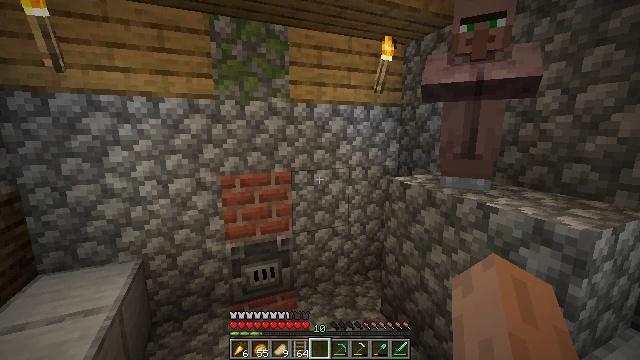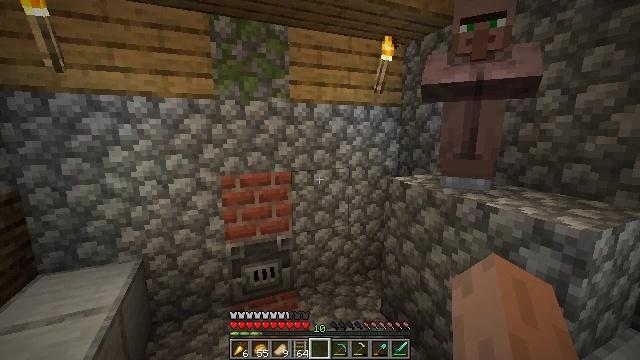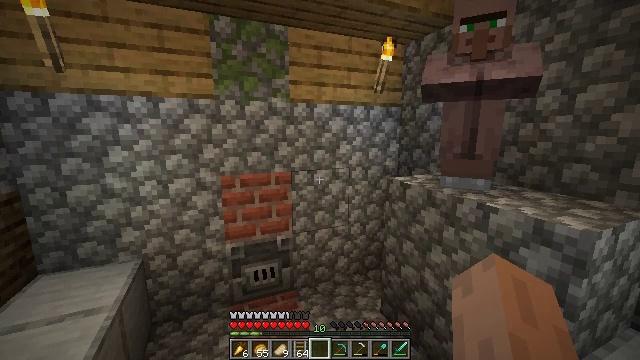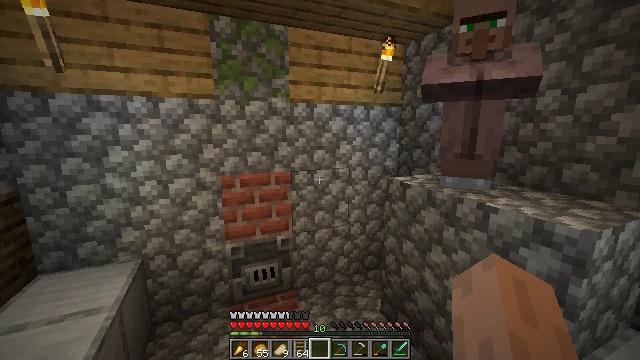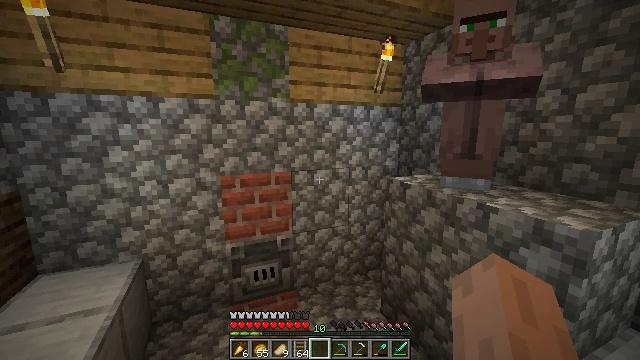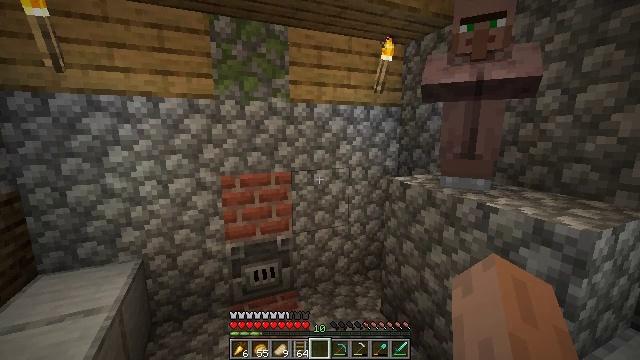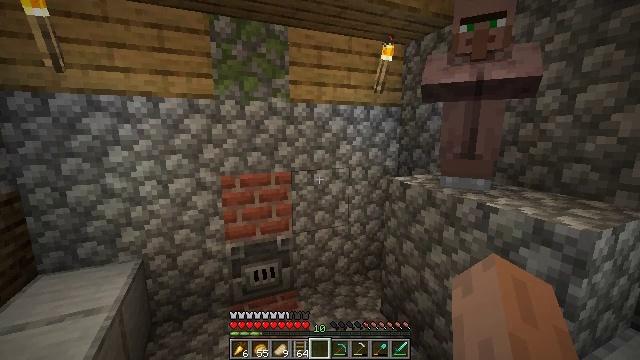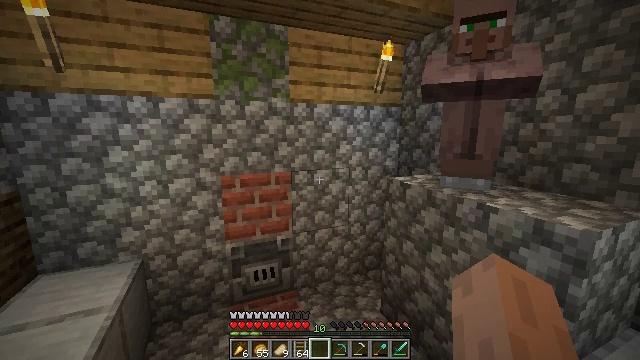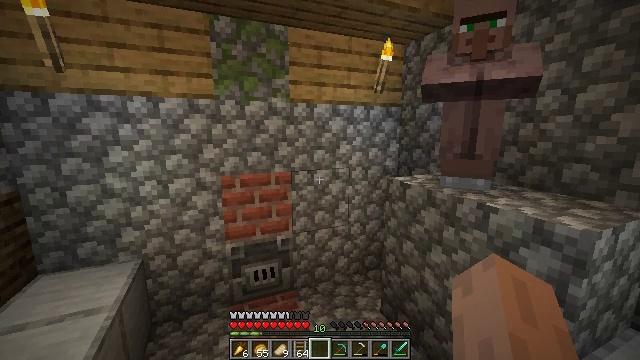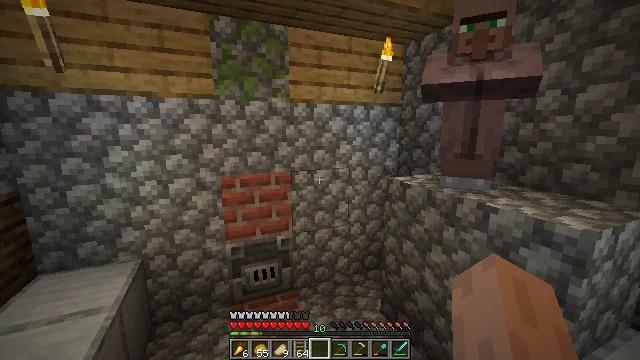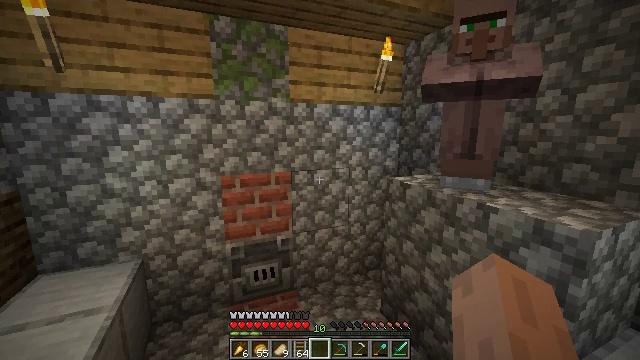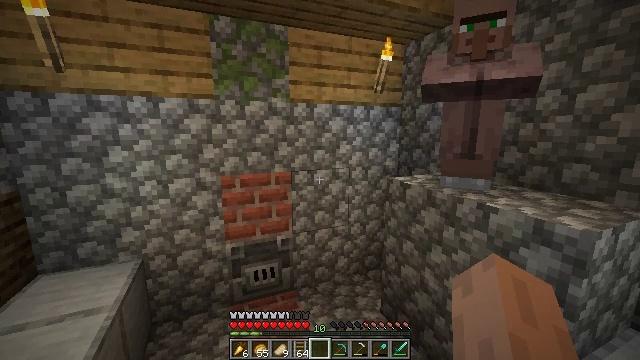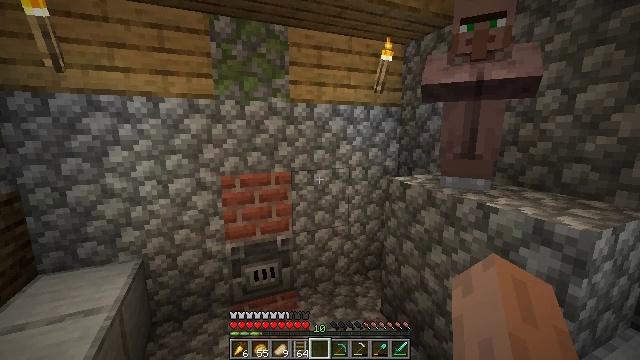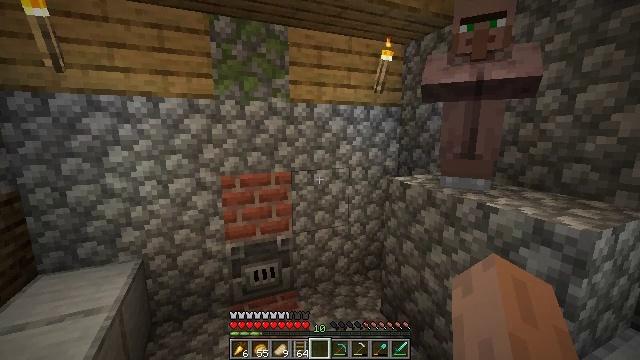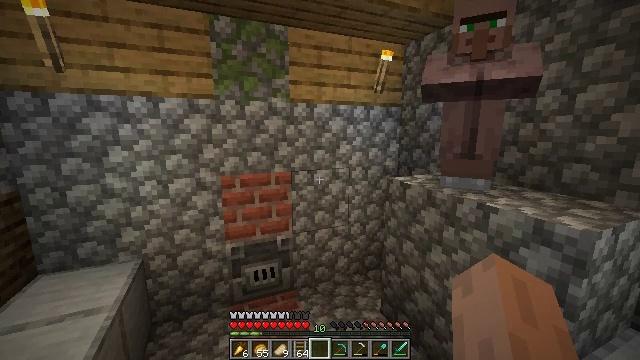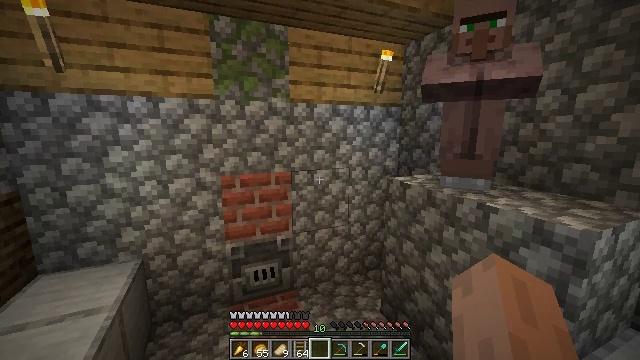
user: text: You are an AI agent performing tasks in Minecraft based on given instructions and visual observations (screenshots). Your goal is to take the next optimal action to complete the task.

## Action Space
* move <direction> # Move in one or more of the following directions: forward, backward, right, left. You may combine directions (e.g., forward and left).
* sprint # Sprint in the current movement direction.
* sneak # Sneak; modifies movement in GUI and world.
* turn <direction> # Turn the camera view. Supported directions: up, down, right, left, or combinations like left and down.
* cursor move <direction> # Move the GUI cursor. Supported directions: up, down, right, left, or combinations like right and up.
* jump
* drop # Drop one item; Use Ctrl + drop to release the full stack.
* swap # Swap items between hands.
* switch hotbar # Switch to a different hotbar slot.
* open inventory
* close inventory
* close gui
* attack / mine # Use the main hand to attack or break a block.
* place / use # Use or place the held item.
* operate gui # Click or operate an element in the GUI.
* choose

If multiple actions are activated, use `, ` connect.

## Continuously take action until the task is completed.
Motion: motion action
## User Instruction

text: Retrieve bricks from the wall.
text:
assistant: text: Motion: no_op
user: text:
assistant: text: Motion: no_op
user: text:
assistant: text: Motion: no_op
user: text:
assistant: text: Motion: no_op
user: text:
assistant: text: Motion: no_op
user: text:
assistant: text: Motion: no_op
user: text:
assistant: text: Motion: no_op
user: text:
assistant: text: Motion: no_op
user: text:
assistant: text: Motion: no_op
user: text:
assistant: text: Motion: no_op
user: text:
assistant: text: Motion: no_op
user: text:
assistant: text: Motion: no_op
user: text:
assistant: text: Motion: no_op
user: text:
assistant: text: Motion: no_op
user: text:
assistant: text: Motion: no_op
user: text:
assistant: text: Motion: no_op
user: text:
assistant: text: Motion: no_op
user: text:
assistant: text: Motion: no_op
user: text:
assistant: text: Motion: no_op
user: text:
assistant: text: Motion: no_op
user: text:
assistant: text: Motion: no_op
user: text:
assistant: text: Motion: no_op
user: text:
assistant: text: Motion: no_op
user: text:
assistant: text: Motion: no_op
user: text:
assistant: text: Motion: no_op
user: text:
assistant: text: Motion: no_op
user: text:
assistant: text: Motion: no_op
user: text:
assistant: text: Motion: no_op
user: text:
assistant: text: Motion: no_op
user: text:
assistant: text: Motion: no_op